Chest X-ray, PA view. Patient: 10 years old, sex M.
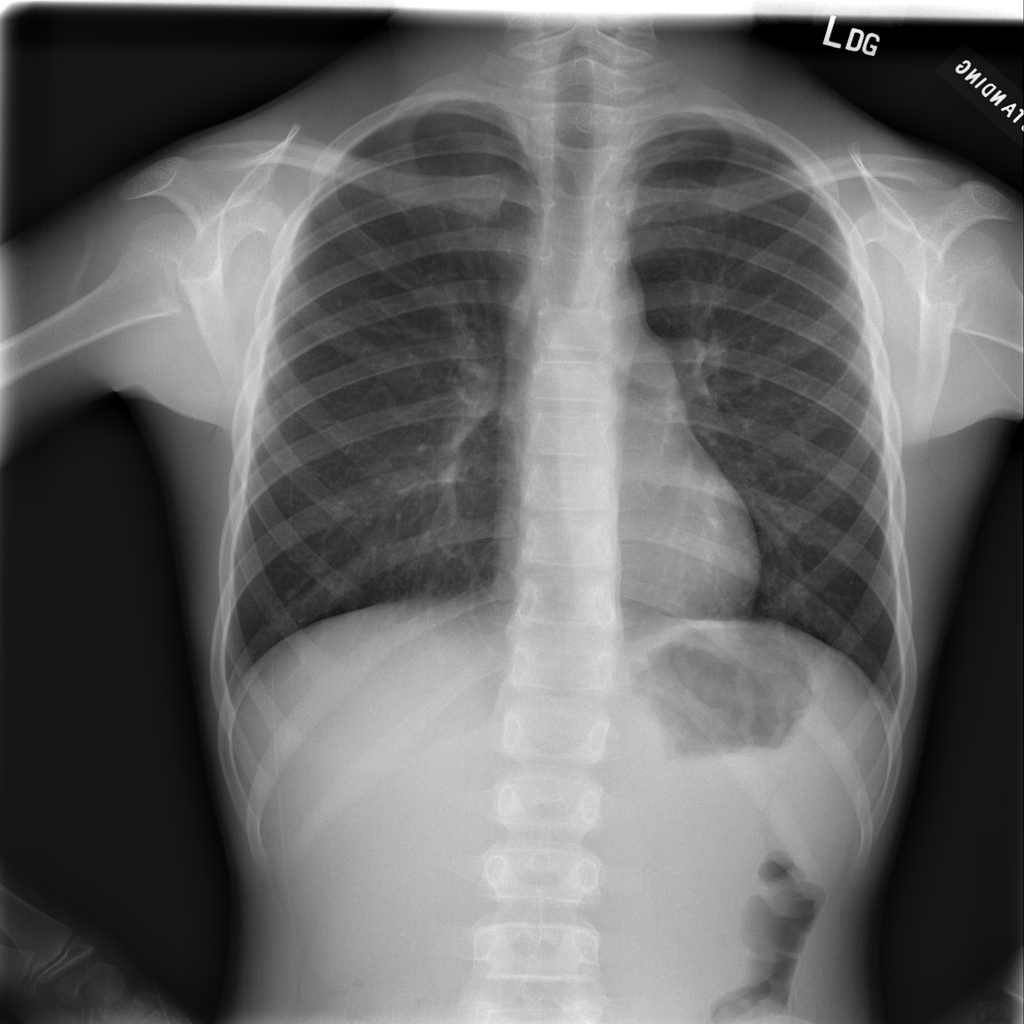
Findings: No Finding